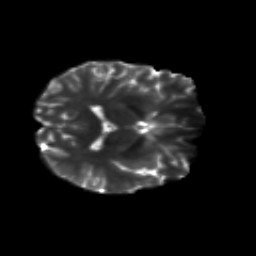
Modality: T2w
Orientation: axial
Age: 23
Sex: female
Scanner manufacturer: siemens
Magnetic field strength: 3 T
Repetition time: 8.8 s
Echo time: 0.085 s